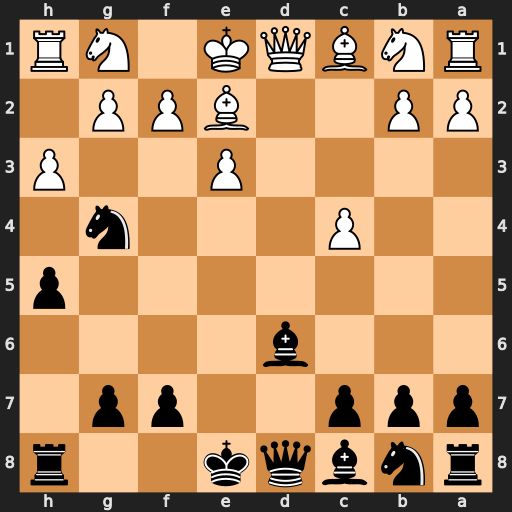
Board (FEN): rnbqk2r/ppp2pp1/3b4/7p/2P3n1/4P2P/PP2BPP1/RNBQK1NR
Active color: b
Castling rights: KQkq
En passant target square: -
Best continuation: Qh4 g3 Bxg3 Nf3 Nxf2 Nxh4 Nxd1+ Kxd1 Bxh4